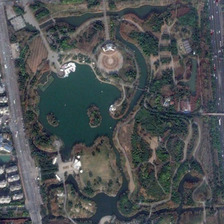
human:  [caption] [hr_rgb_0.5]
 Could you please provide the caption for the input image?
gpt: a large park with green trees and a pond is near several roads .

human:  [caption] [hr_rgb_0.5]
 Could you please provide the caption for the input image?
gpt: a large park with green trees and a pond is near several roads .

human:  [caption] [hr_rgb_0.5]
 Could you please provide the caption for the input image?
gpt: a large park with green trees and a pond is near several roads .

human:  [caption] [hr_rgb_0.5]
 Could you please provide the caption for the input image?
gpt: a large park with green trees and a pond is near several roads .

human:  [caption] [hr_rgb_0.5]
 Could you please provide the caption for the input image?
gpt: a large park with green trees and a pond is near several roads .